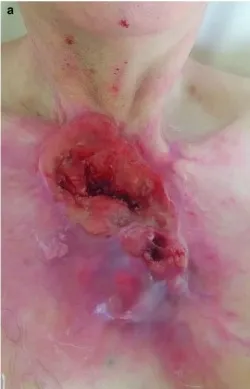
Clinical presentation before cetuximab.
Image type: medical_photograph (skin_photograph)